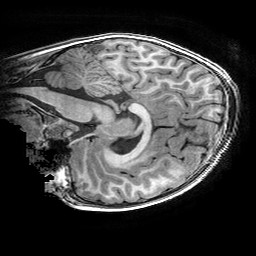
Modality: T1w
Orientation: sagittal
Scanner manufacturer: ge
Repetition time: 0.008096 s
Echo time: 0.00318 s